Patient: sex F, age 72
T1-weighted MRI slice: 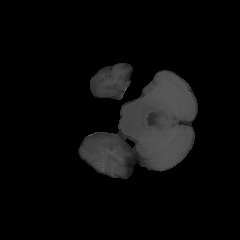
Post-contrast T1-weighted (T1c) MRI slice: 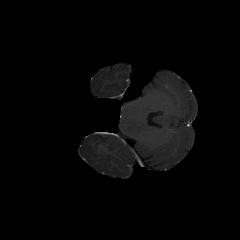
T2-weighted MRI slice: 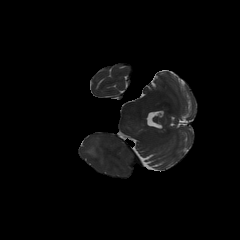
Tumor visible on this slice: yes
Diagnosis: Glioblastoma, IDH-wildtype
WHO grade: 4